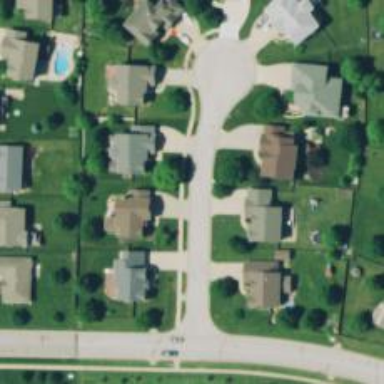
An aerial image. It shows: Residential road.